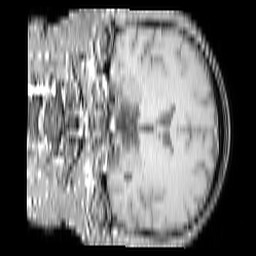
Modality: T1w
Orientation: coronal
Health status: ill
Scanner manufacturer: philips
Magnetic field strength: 3 T
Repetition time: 0.3787 s
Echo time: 0.002908 s